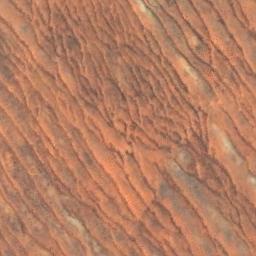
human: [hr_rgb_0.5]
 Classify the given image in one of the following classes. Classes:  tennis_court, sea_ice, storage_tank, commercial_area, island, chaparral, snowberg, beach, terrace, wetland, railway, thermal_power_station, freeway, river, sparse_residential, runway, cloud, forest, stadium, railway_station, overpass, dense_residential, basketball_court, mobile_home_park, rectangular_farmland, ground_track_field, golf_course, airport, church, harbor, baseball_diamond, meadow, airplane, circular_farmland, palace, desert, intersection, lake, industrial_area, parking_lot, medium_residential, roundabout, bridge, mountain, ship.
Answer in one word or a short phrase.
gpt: desert